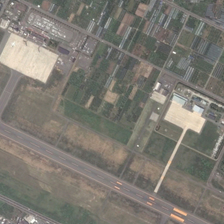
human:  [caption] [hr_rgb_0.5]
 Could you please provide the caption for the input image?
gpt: many buildings and green trees are near an airport runway .

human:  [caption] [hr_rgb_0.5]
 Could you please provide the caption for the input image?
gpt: many buildings and green trees are near an airport runway .

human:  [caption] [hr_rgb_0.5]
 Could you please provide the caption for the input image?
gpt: many buildings and green trees are near an airport runway .

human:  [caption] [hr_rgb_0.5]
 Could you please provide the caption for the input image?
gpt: many buildings and green trees are near an airport runway .

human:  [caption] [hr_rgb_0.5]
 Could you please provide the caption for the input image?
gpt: many buildings and green trees are near an airport runway .